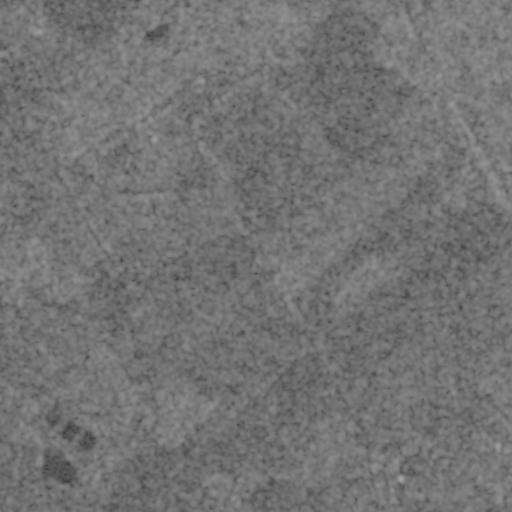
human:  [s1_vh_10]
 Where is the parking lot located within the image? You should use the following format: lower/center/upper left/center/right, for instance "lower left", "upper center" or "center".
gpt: The parking lot is located in the lower right of the image.
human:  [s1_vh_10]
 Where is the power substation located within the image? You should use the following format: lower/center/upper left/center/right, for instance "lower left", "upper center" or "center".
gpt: The power substation is located in the lower right of the image.
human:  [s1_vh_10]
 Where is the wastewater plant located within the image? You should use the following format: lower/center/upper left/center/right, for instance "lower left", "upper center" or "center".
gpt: The wastewater plant is located in the lower center of the image.
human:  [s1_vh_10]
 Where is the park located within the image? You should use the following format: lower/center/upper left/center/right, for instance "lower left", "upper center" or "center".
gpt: There is no park in the image.

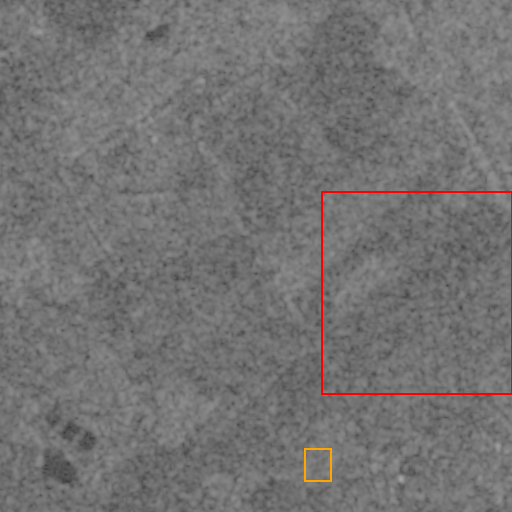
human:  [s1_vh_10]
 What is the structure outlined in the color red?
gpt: The structure outlined in red is a crop field.
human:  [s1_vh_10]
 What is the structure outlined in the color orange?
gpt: The structure outlined in orange is a wastewater plant.
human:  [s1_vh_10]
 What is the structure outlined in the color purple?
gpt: There is no purple outline.